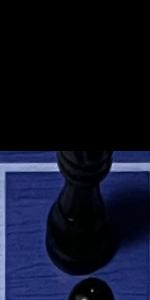
Label: Rook_Black